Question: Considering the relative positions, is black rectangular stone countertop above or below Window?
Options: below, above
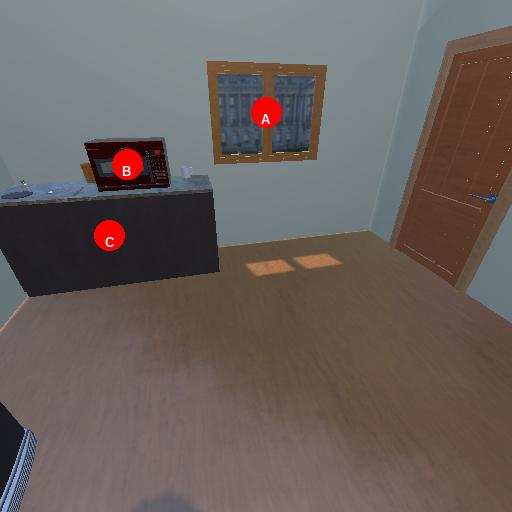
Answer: below